Interaction volume radius: 5 \u00c5
Interaction volume height: 45 \u00c5
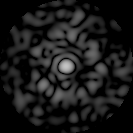
Disorder parameter: 0.8642